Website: apple
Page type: payment
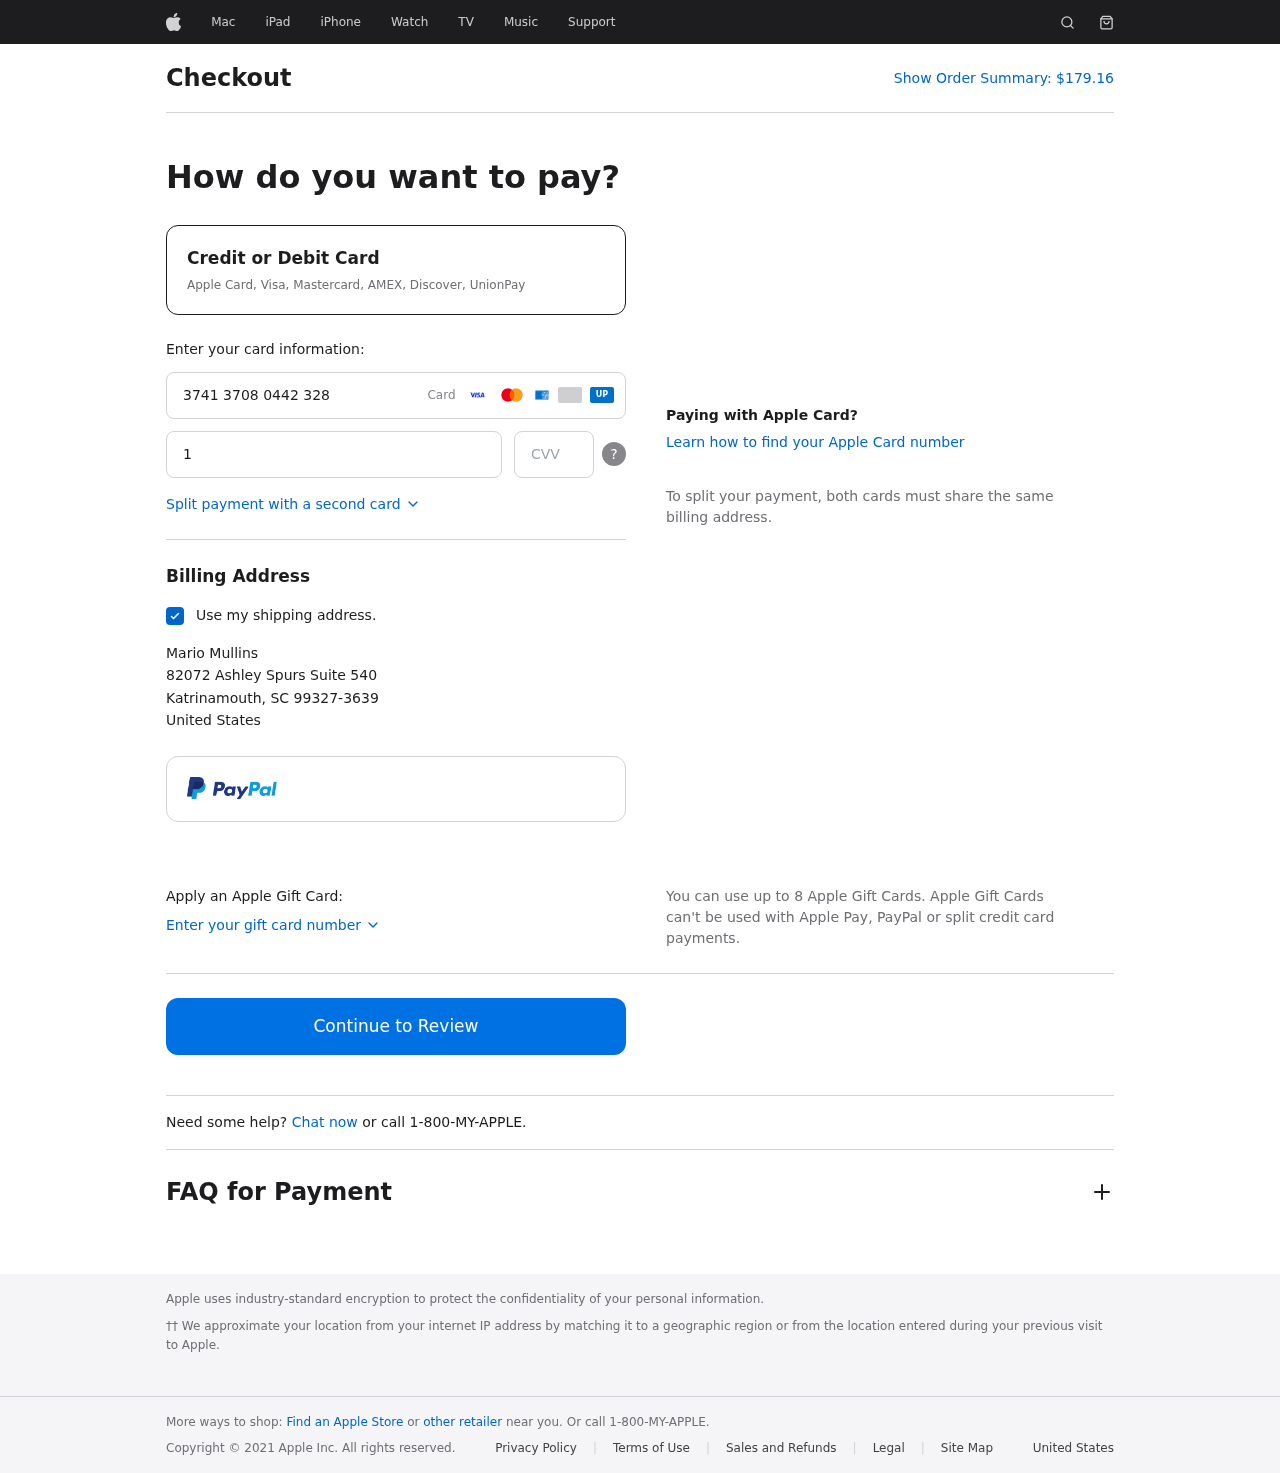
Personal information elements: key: PII_CARD_CVV
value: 1319
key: PII_CARD_EXPIRY
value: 12/28
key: PII_CARD_NUMBER
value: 3741 3708 0442 328
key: PII_CITY
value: Katrinamouth
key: PII_COUNTRY
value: United States
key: PII_FULLNAME
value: Mario Mullins
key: PII_POSTCODE_FULL
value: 99327-3639
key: PII_STATE_ABBR
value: SC
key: PII_STREET
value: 82072 Ashley Spurs Suite 540
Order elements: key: ORDER_TOTAL
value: $179.16